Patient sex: M
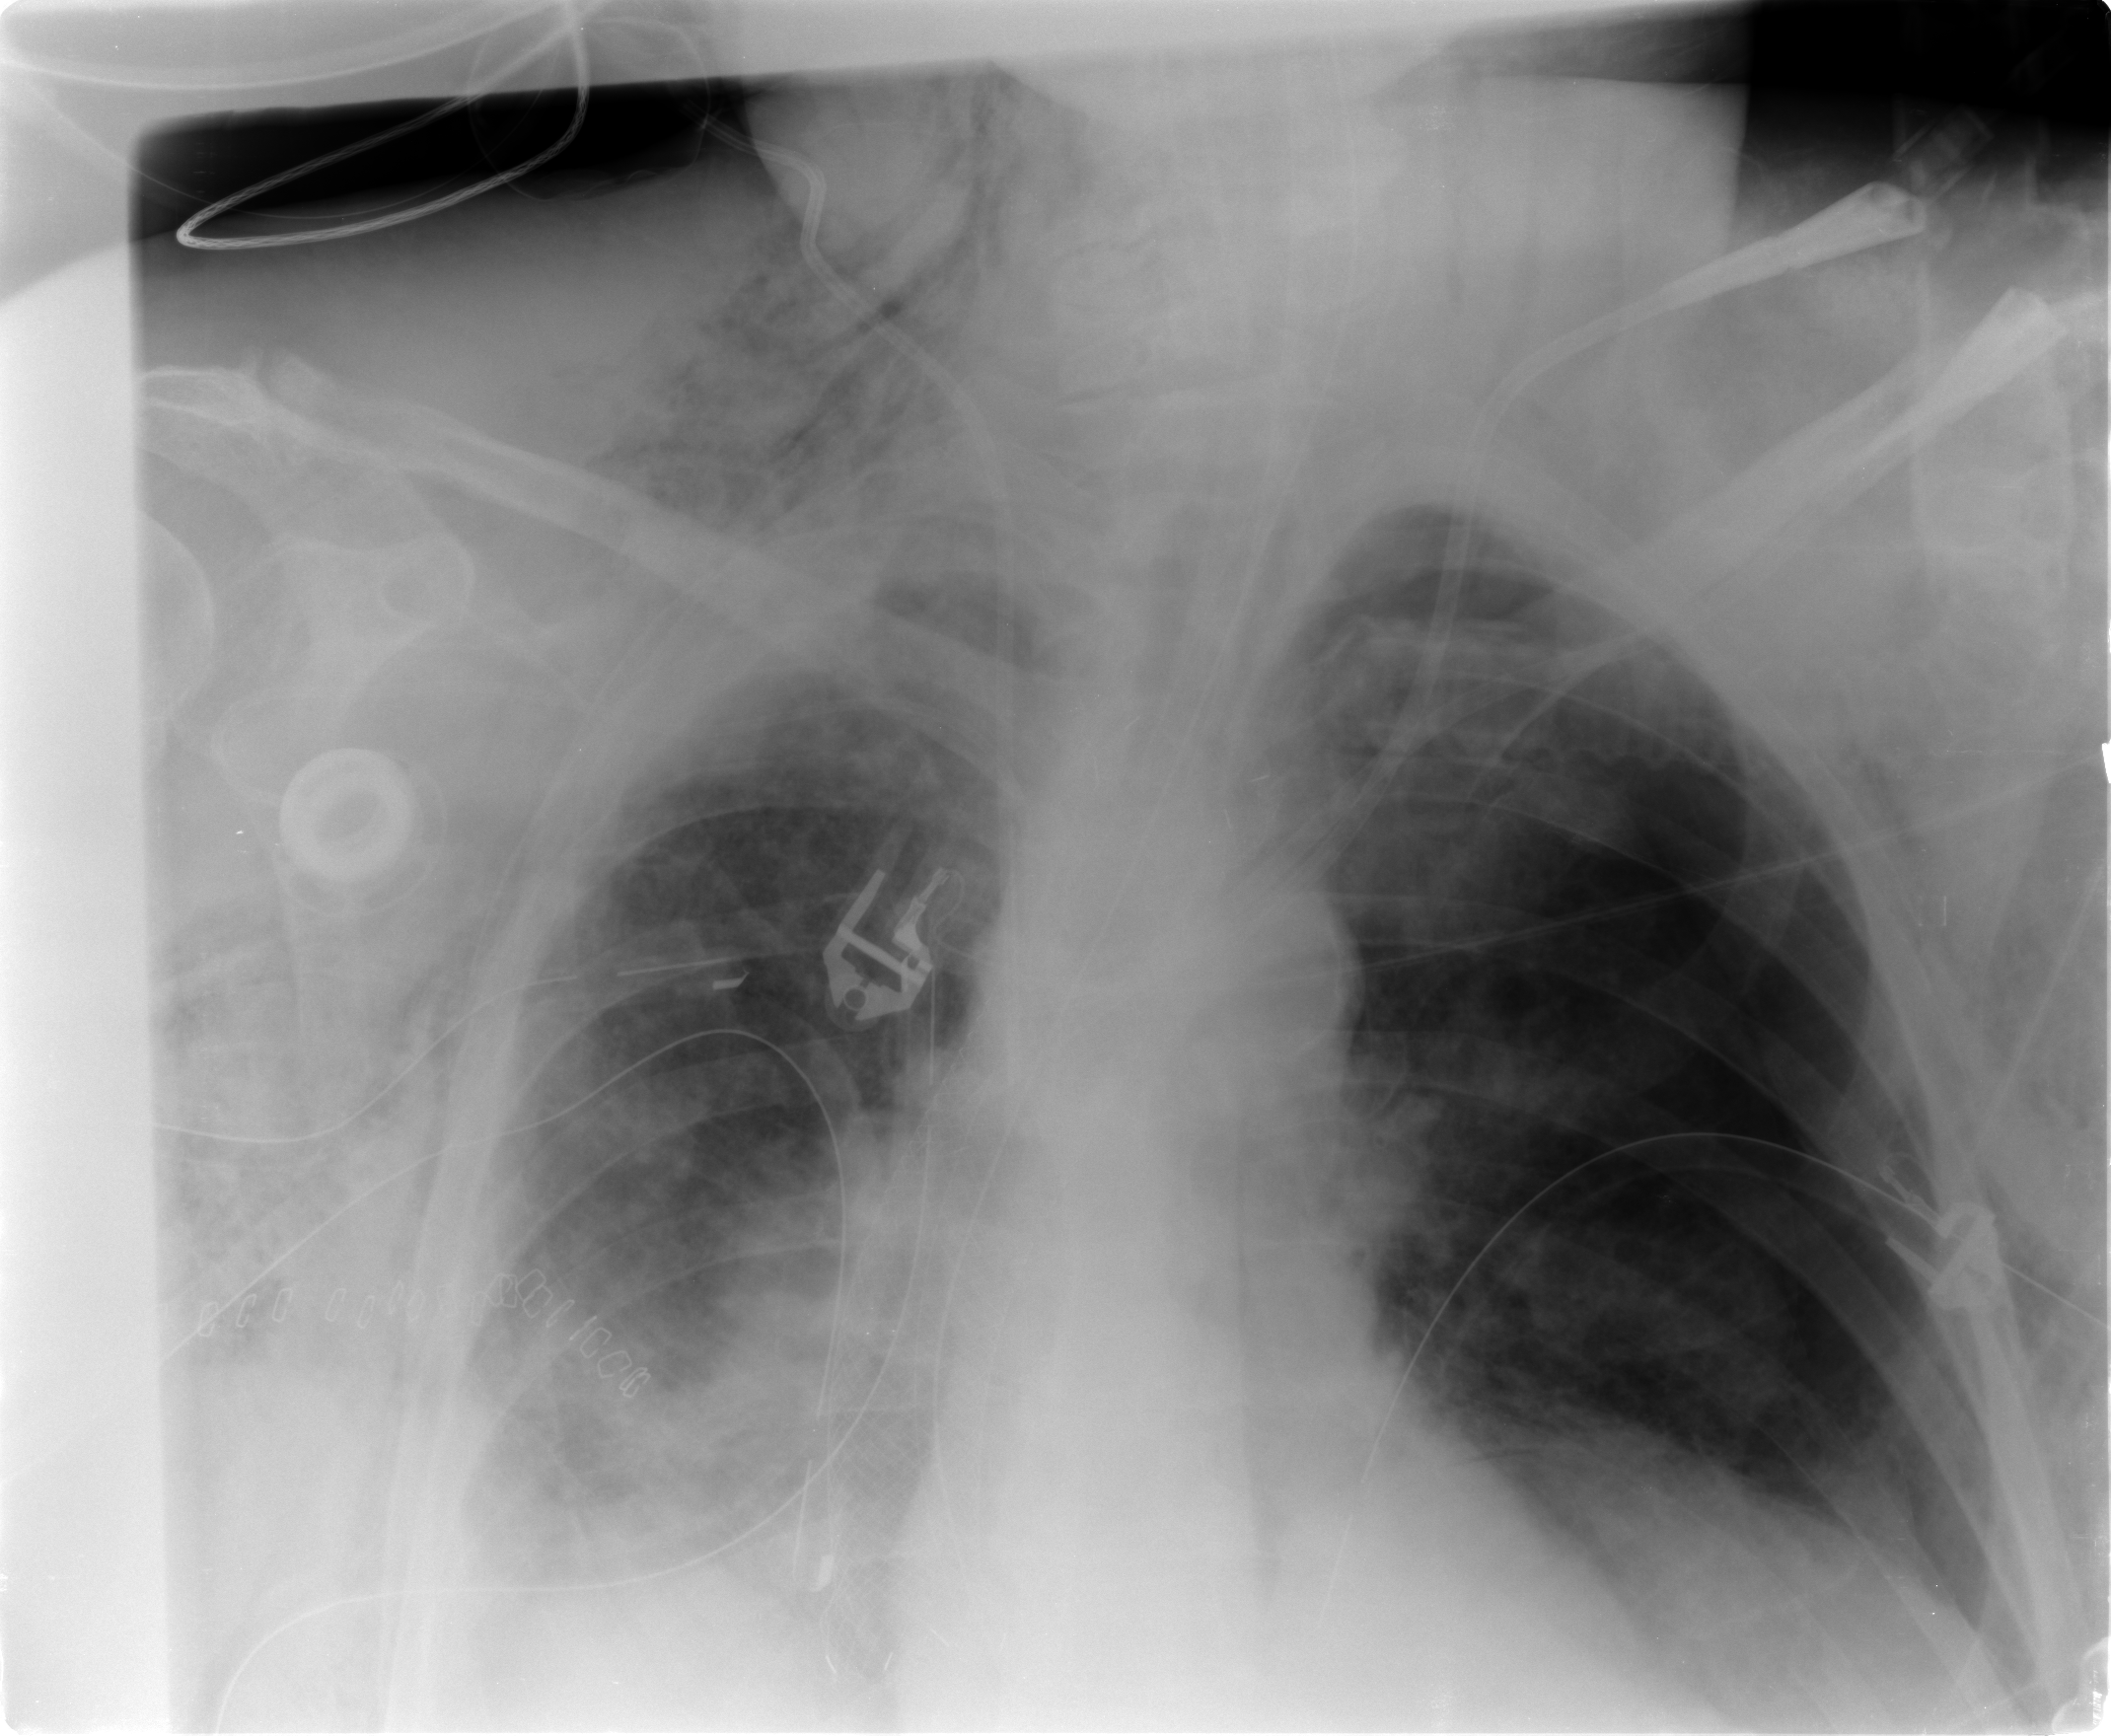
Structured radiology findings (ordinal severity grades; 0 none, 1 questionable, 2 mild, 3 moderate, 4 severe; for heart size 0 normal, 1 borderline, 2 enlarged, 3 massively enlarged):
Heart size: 0
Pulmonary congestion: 0
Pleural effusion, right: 2
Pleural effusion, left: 0
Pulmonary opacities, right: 2
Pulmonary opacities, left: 0
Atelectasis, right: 2
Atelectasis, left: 0